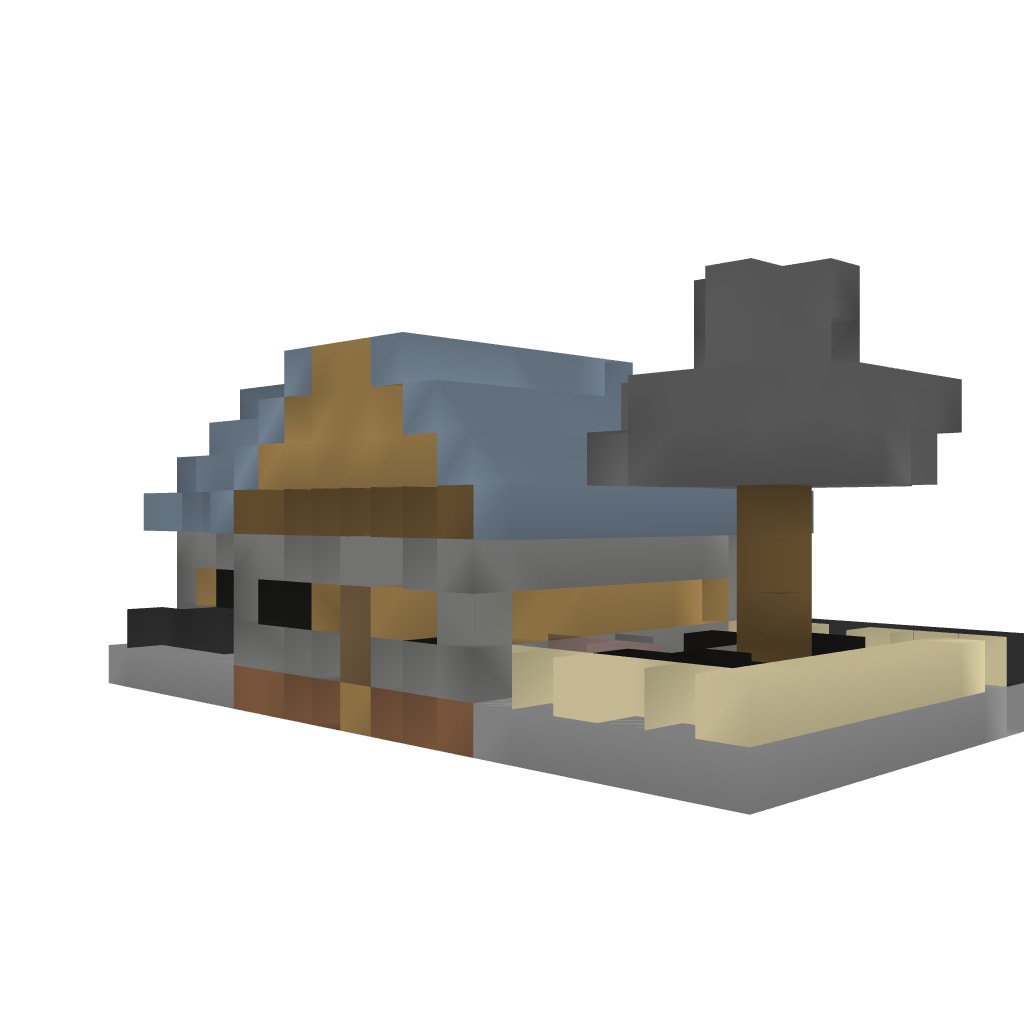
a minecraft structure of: New Villager House!